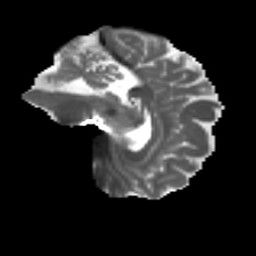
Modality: T2w
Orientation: sagittal
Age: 49
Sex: female
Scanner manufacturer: ge
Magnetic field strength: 3 T
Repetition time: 7.8 s
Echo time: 0.0606 s